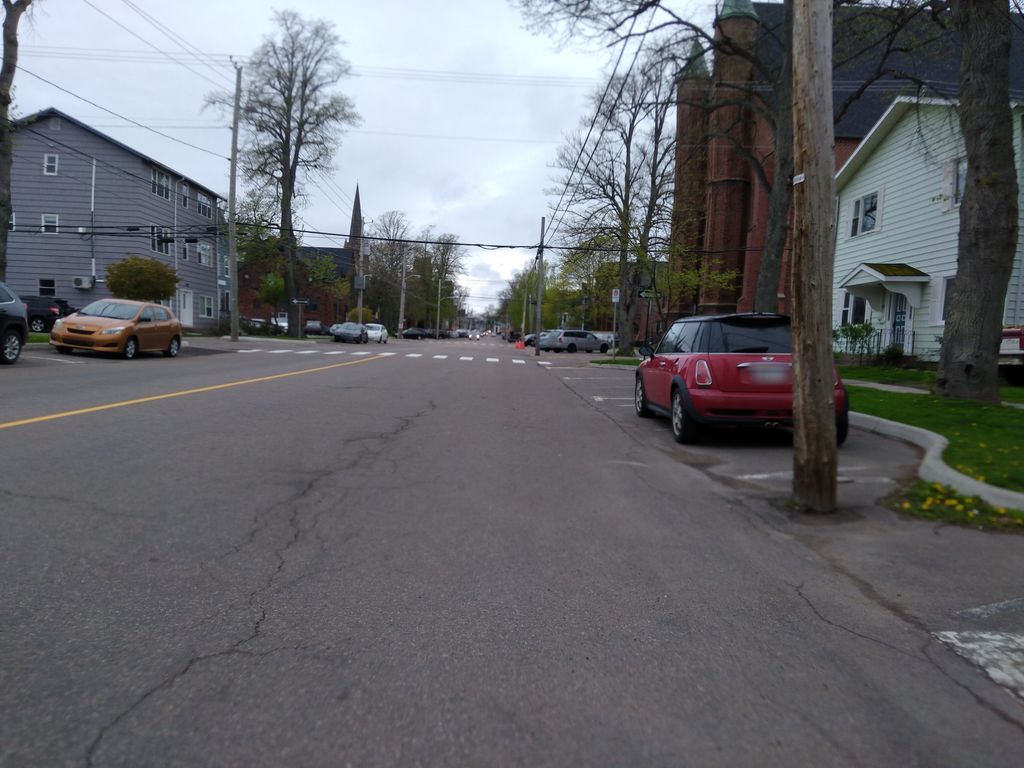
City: charlottetown